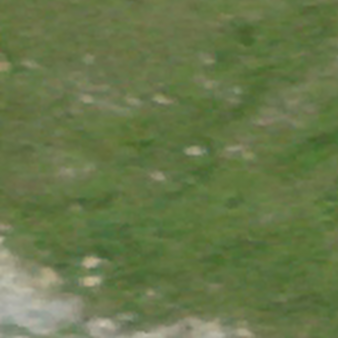
Label: other